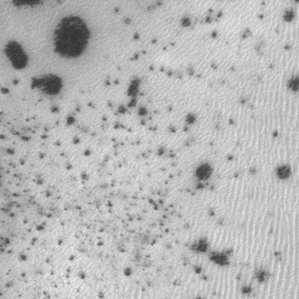
Label: frost